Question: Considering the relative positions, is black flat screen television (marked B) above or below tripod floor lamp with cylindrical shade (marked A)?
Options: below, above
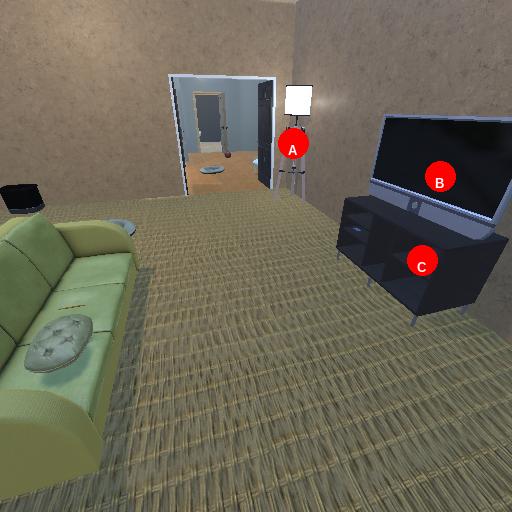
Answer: below